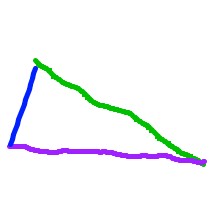
Shape: triangle